Question: I've created an API that works via a url, built on 'node.js', 'express.js', 'mongoDB' and 'angular.js'.
My API is called like this:
'app.get('/api/posts/:query', api.postsQuery);'
So if I type 'localhost:3000/api/posts/<whateverquery>', mongoDB spits out all the pertinent JSON to my browser, so this is working just fine.
However, I'm trying to link this up to my Angular front-end, and it's causing issues. I want the user to be able to search into a form and have my database return the correct records. Here's my controller:
'''
function indexCtrl($scope, $http, $resource) {
$scope.itemSearch = $resource('http://localhost\:3000/api/posts/:query',
{query:''}, {get:{method:'JSONP'}});
$scope.doSearch = function(){
$scope.posts = $scope.itemSearch.get({query:$scope.searchTerm});
console.log($scope.posts[1]) // returns undefined
}
}
'''
My issue is that when I run '$scope.doSearch', I see the query in Chrome's resources panel like this: so the correct data is indeed being loaded, but it's not attaching itself to '$scope.posts'.
I have the feeling this might be because I need a callback function; I tried using 'callback: JSON_CALLBACK' but that messes up my query/API (because it adds a '?callback=...'to the end of the '$resource' call and this breaks the query).
Any ideas on what I can do here to get it working? Is the problem a lack of a callback? Perhaps I can add some regex to the 'app.get' call, after ':query' to allow any wildcards afterward>
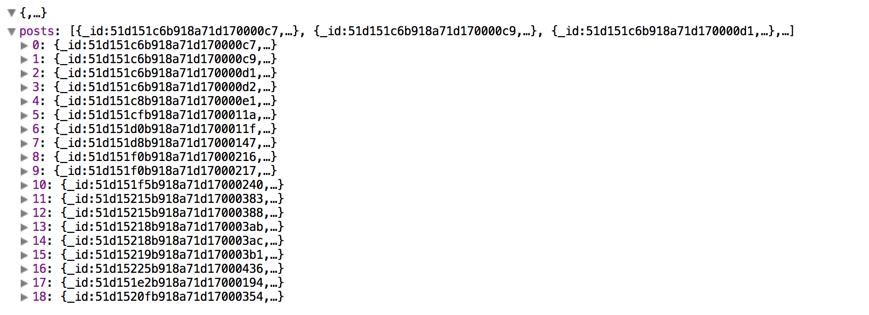
Answer: Add the callback to your $resource call:
'''
$scope.doSearch = function(){
$scope.itemSearch.get({query:$scope.searchTerm}, function(data){
$scope.posts = data.posts;
console.log($scope.posts[1]);
});
};
'''
Notice in the <URL> that they utilize the callback:
'''
var User = $resource('/user/:userId', {userId:'@id'});
User.get({userId:123}, function(u, getResponseHeaders){
u.abc = true;
u.$save(function(u, putResponseHeaders) {
//u => saved user object
//putResponseHeaders => $http header getter
});
});
'''